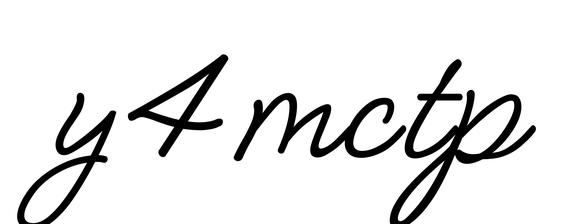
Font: MeowScript-Regular